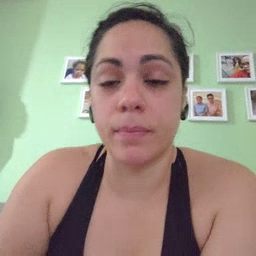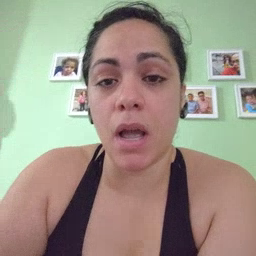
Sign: because